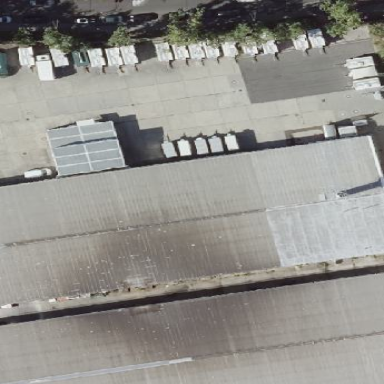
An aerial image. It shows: Industrial building.